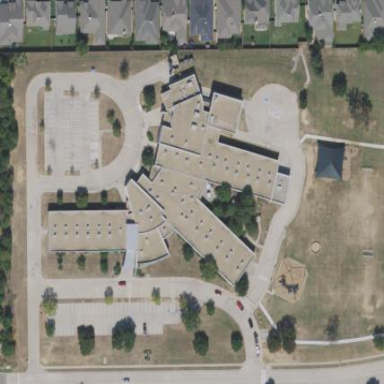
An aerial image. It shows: Elementary school.